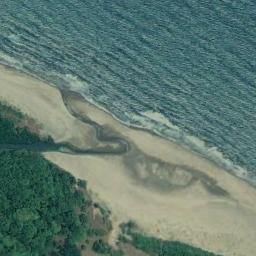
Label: beach